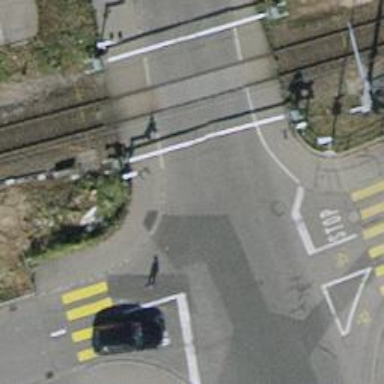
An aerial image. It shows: Level railway crossing with lights and double half barrier.